Question: I am using microsoft data connection dialog (Winform) for my wpf project, it works fine on windows 7, but on windows server, the radio button is missing, could anyone help?
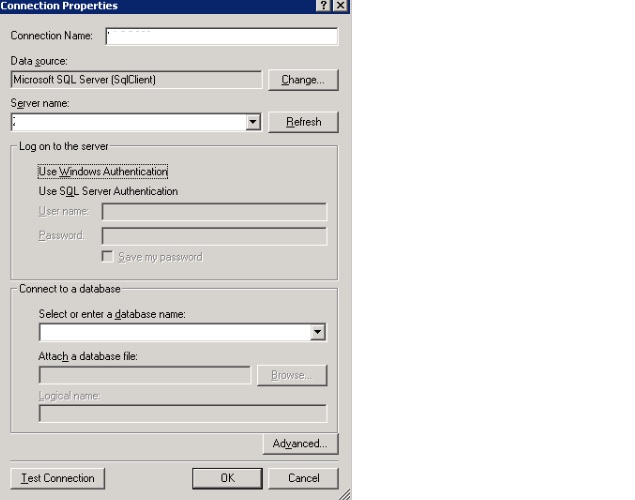
Answer: I have come across a similar problem (<URL> for XP. This was resolved using the Windows Vista/7 Aero theme.
I do not have an environment where I can try this but if you want to give it a shot here is how you do it:
<URL>